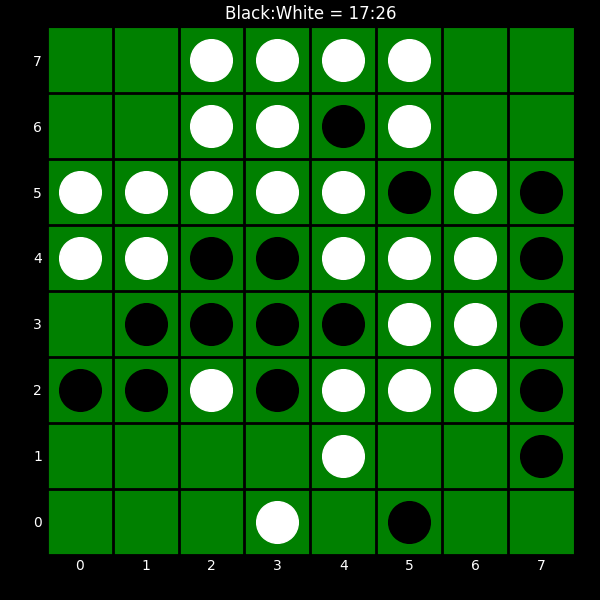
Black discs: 17
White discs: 26